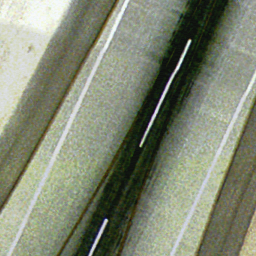
Label: runway